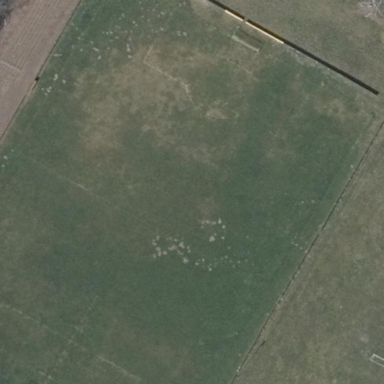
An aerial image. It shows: Soccer pitch for leisure land activities.